Aerial crown-view tile of a tropical tree (Barro Colorado Island, Panama), acquired 20241216:
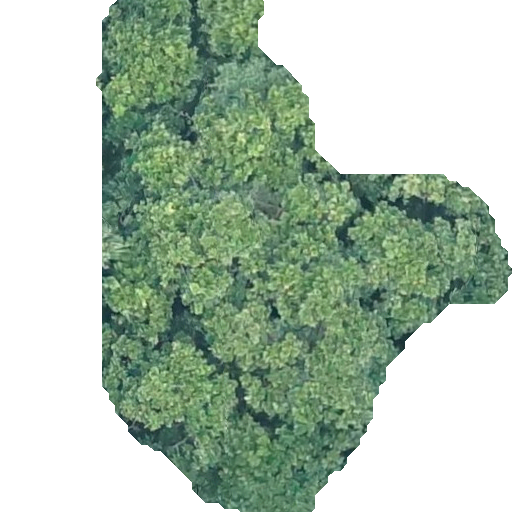
Species: Anacardium excelsum
GBIF accepted scientific name: Anacardium excelsum
Crown area: 195.636 m²